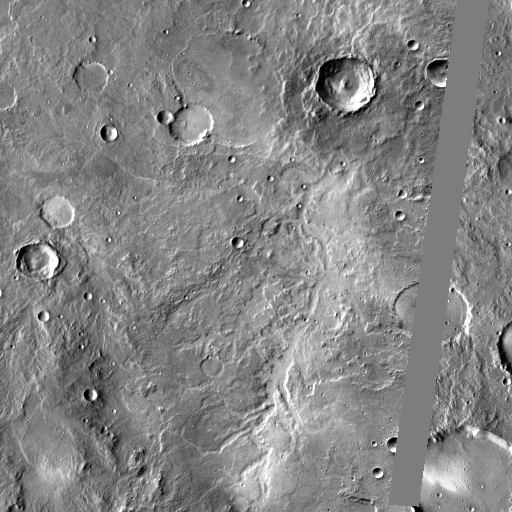
Crater classes present: Background, Other, Layered, Buried, Secondary